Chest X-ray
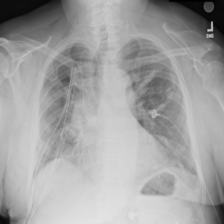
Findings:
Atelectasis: negative
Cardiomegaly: negative
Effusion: negative
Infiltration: negative
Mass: negative
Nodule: negative
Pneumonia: negative
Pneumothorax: positive
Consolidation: negative
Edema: negative
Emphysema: negative
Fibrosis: negative
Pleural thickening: negative
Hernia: negative